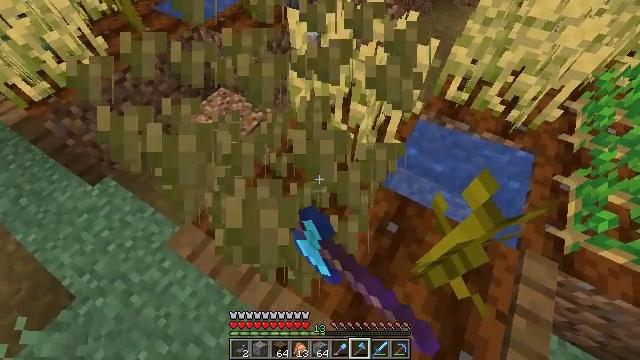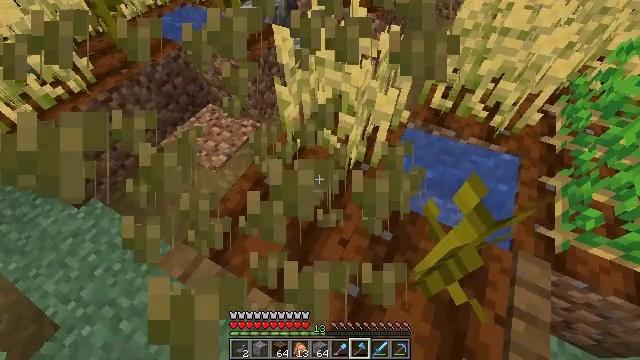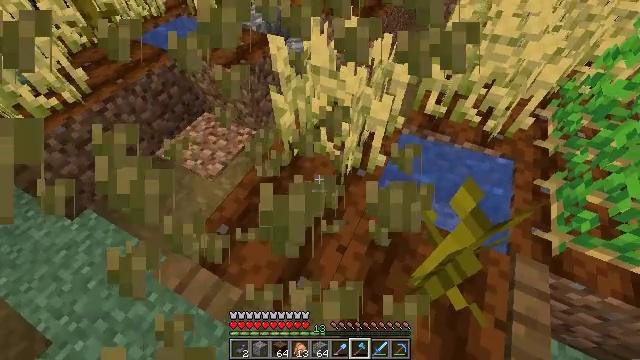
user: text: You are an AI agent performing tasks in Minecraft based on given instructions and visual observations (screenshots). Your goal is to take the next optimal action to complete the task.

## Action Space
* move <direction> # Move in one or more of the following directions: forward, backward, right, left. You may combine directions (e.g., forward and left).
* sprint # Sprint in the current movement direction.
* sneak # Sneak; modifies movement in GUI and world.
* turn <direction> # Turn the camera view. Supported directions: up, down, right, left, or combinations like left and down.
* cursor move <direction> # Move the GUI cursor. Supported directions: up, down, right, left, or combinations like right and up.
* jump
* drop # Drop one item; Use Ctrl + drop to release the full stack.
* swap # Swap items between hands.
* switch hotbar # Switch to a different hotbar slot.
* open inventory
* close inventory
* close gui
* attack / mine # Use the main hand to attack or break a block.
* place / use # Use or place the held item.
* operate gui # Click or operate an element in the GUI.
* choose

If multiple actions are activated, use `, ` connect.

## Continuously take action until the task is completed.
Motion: motion action
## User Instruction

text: Get wheat from the farmland.
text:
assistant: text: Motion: turn right and up
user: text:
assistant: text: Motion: turn right and up
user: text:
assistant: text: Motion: no_op